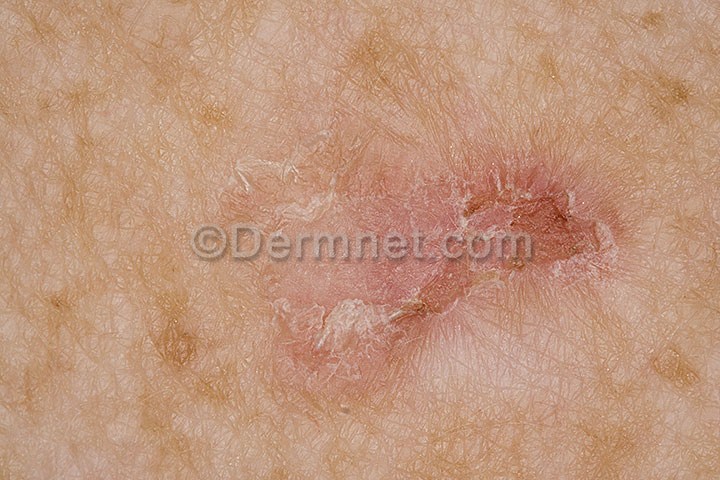
Disease: Actinic Keratosis Basal Cell Carcinoma and other Malignant Lesions